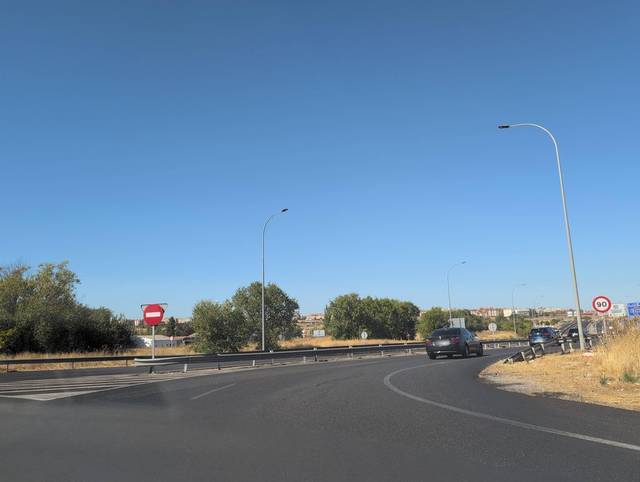
Region: Spain
Coordinates: 40.347, -3.755